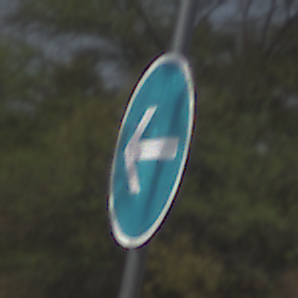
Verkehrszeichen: VorgeschriebeneFahrtrichtungHierLinks
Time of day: MorningAfternoon
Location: Outdoor (Nature)
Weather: PartlyCloudy
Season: NotSpecified
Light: Natural